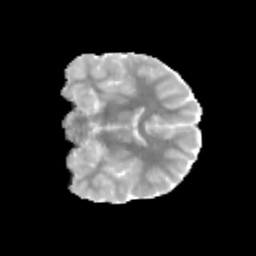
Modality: MD
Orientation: coronal
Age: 9
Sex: female
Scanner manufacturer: siemens
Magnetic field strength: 3 T
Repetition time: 3.8 s
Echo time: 0.07 s